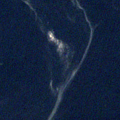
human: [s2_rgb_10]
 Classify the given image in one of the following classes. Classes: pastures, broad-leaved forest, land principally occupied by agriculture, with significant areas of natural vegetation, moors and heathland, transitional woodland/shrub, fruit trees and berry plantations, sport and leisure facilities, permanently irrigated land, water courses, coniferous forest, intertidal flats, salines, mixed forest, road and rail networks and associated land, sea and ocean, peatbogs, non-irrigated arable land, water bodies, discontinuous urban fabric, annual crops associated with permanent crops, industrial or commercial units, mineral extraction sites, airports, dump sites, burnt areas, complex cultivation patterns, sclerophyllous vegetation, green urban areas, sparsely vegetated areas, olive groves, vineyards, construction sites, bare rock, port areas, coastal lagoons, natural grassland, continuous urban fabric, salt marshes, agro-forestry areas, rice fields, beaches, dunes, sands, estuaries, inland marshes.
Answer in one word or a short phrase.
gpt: water bodies